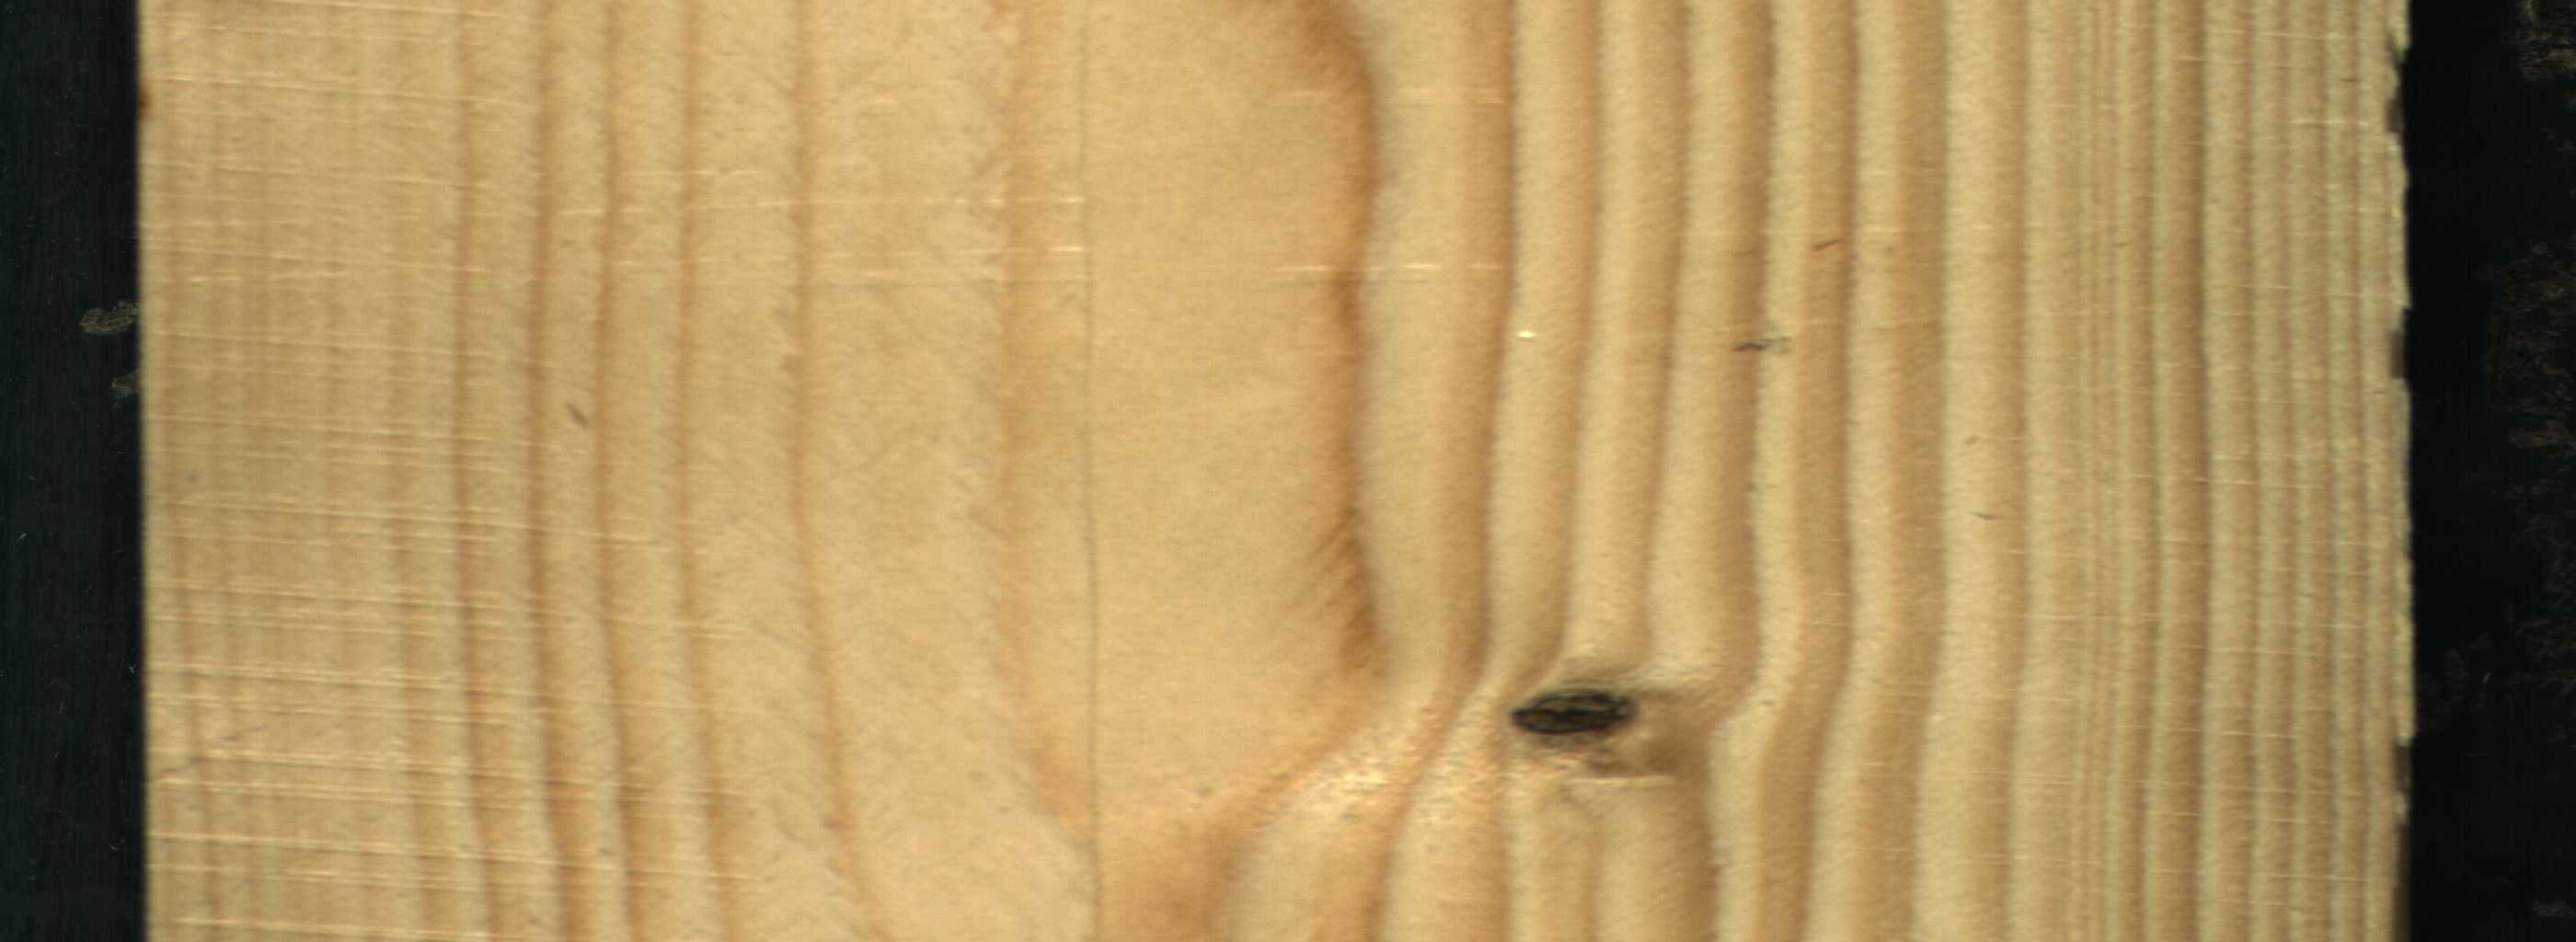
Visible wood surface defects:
Dead_Knot